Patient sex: M
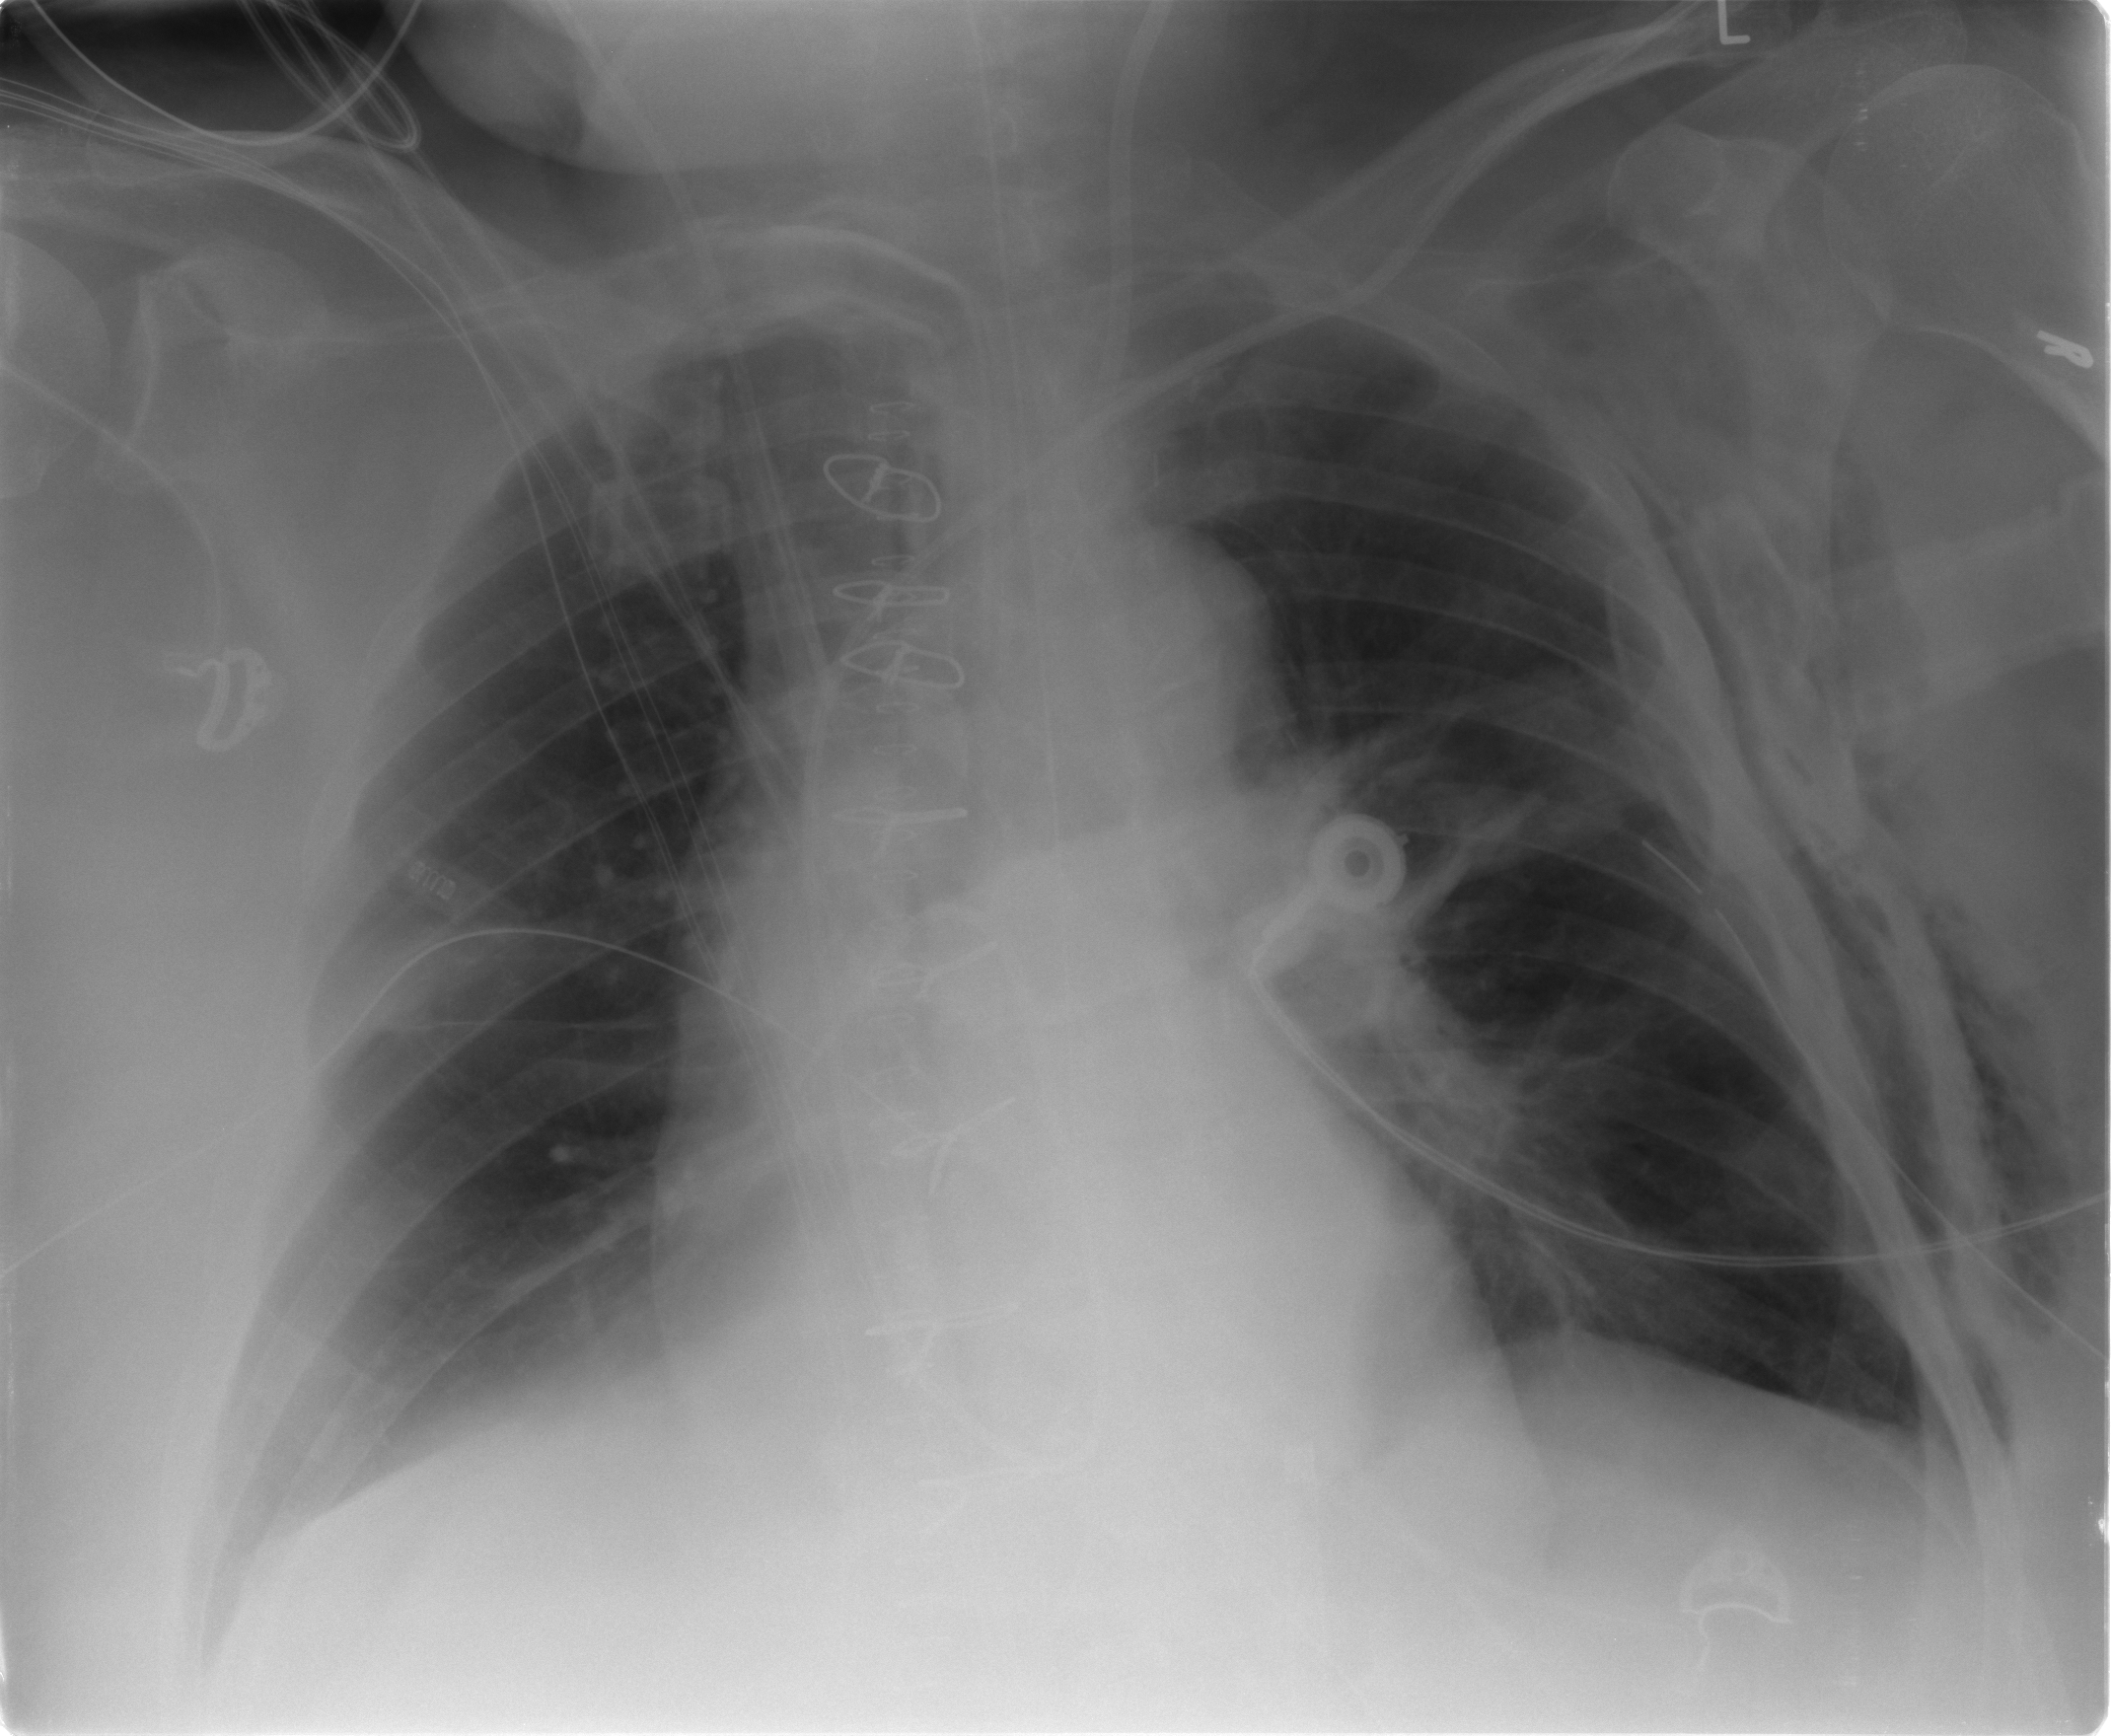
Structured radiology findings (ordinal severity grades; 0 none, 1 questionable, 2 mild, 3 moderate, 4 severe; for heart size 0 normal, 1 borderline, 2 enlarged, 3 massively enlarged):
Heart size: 0
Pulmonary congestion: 1
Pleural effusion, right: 2
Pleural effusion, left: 0
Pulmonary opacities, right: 0
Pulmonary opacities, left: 1
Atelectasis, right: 2
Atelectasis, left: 2